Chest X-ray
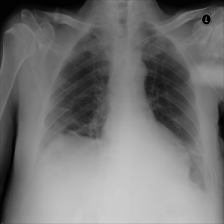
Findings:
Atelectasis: positive
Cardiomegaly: negative
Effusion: positive
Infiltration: negative
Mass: negative
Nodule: negative
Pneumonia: negative
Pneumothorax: negative
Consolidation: positive
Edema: negative
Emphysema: negative
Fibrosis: positive
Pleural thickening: negative
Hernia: negative